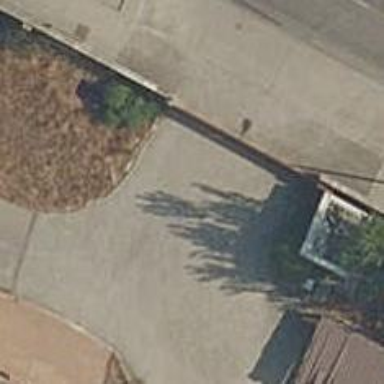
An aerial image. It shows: Gate.